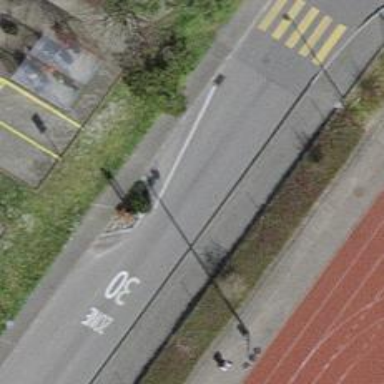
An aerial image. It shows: Traffic calming feature called choker.